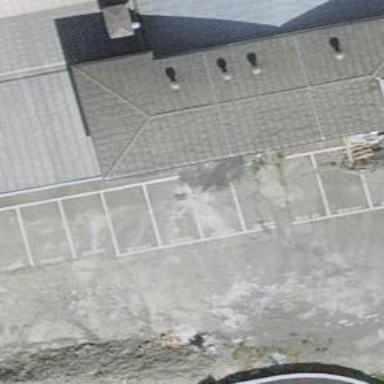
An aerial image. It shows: Industrial building with hipped roof design.